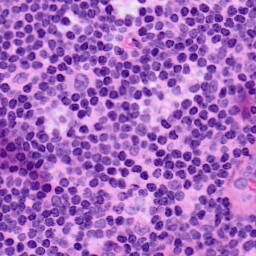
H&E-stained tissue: LymphNode